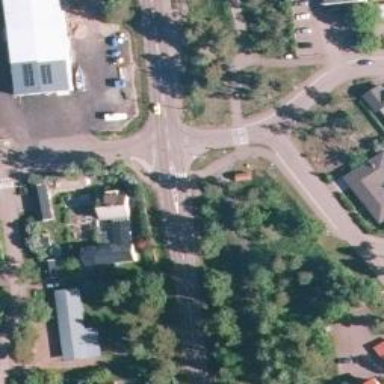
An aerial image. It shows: Cycleway.